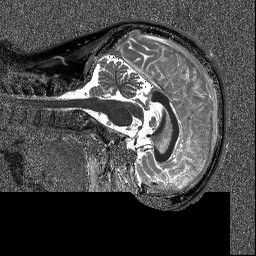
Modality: T1map
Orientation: sagittal
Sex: female